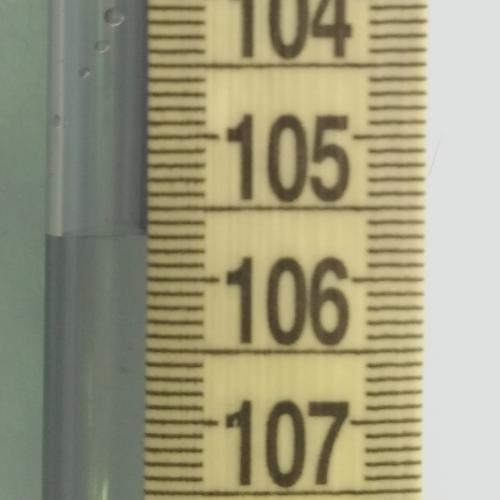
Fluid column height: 105.7 cm